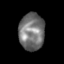
Tissue: lung
Cell type: Epithelial cells
Senescence score: 0.2297
Nuclear area (px): 925
Mean DAPI intensity: 116.302